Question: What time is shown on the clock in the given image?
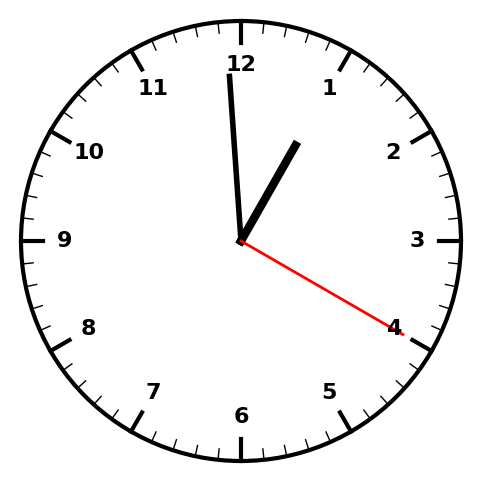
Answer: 12:59:20